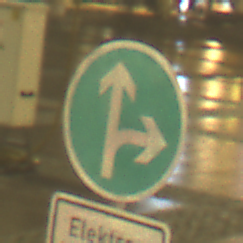
Verkehrszeichen: VorgeschriebeneFahrtrichtungGeradeausOderRechts
Zusatzzeichen unten: BesondereFahrzeugeUndTransportgueter11
Umgebung: Outdoor, Urban
Tageszeit: Night
Wetter: Overcast
Licht: Artificial
Jahreszeit: NotSpecified
Kontrast: MediumContrast